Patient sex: M
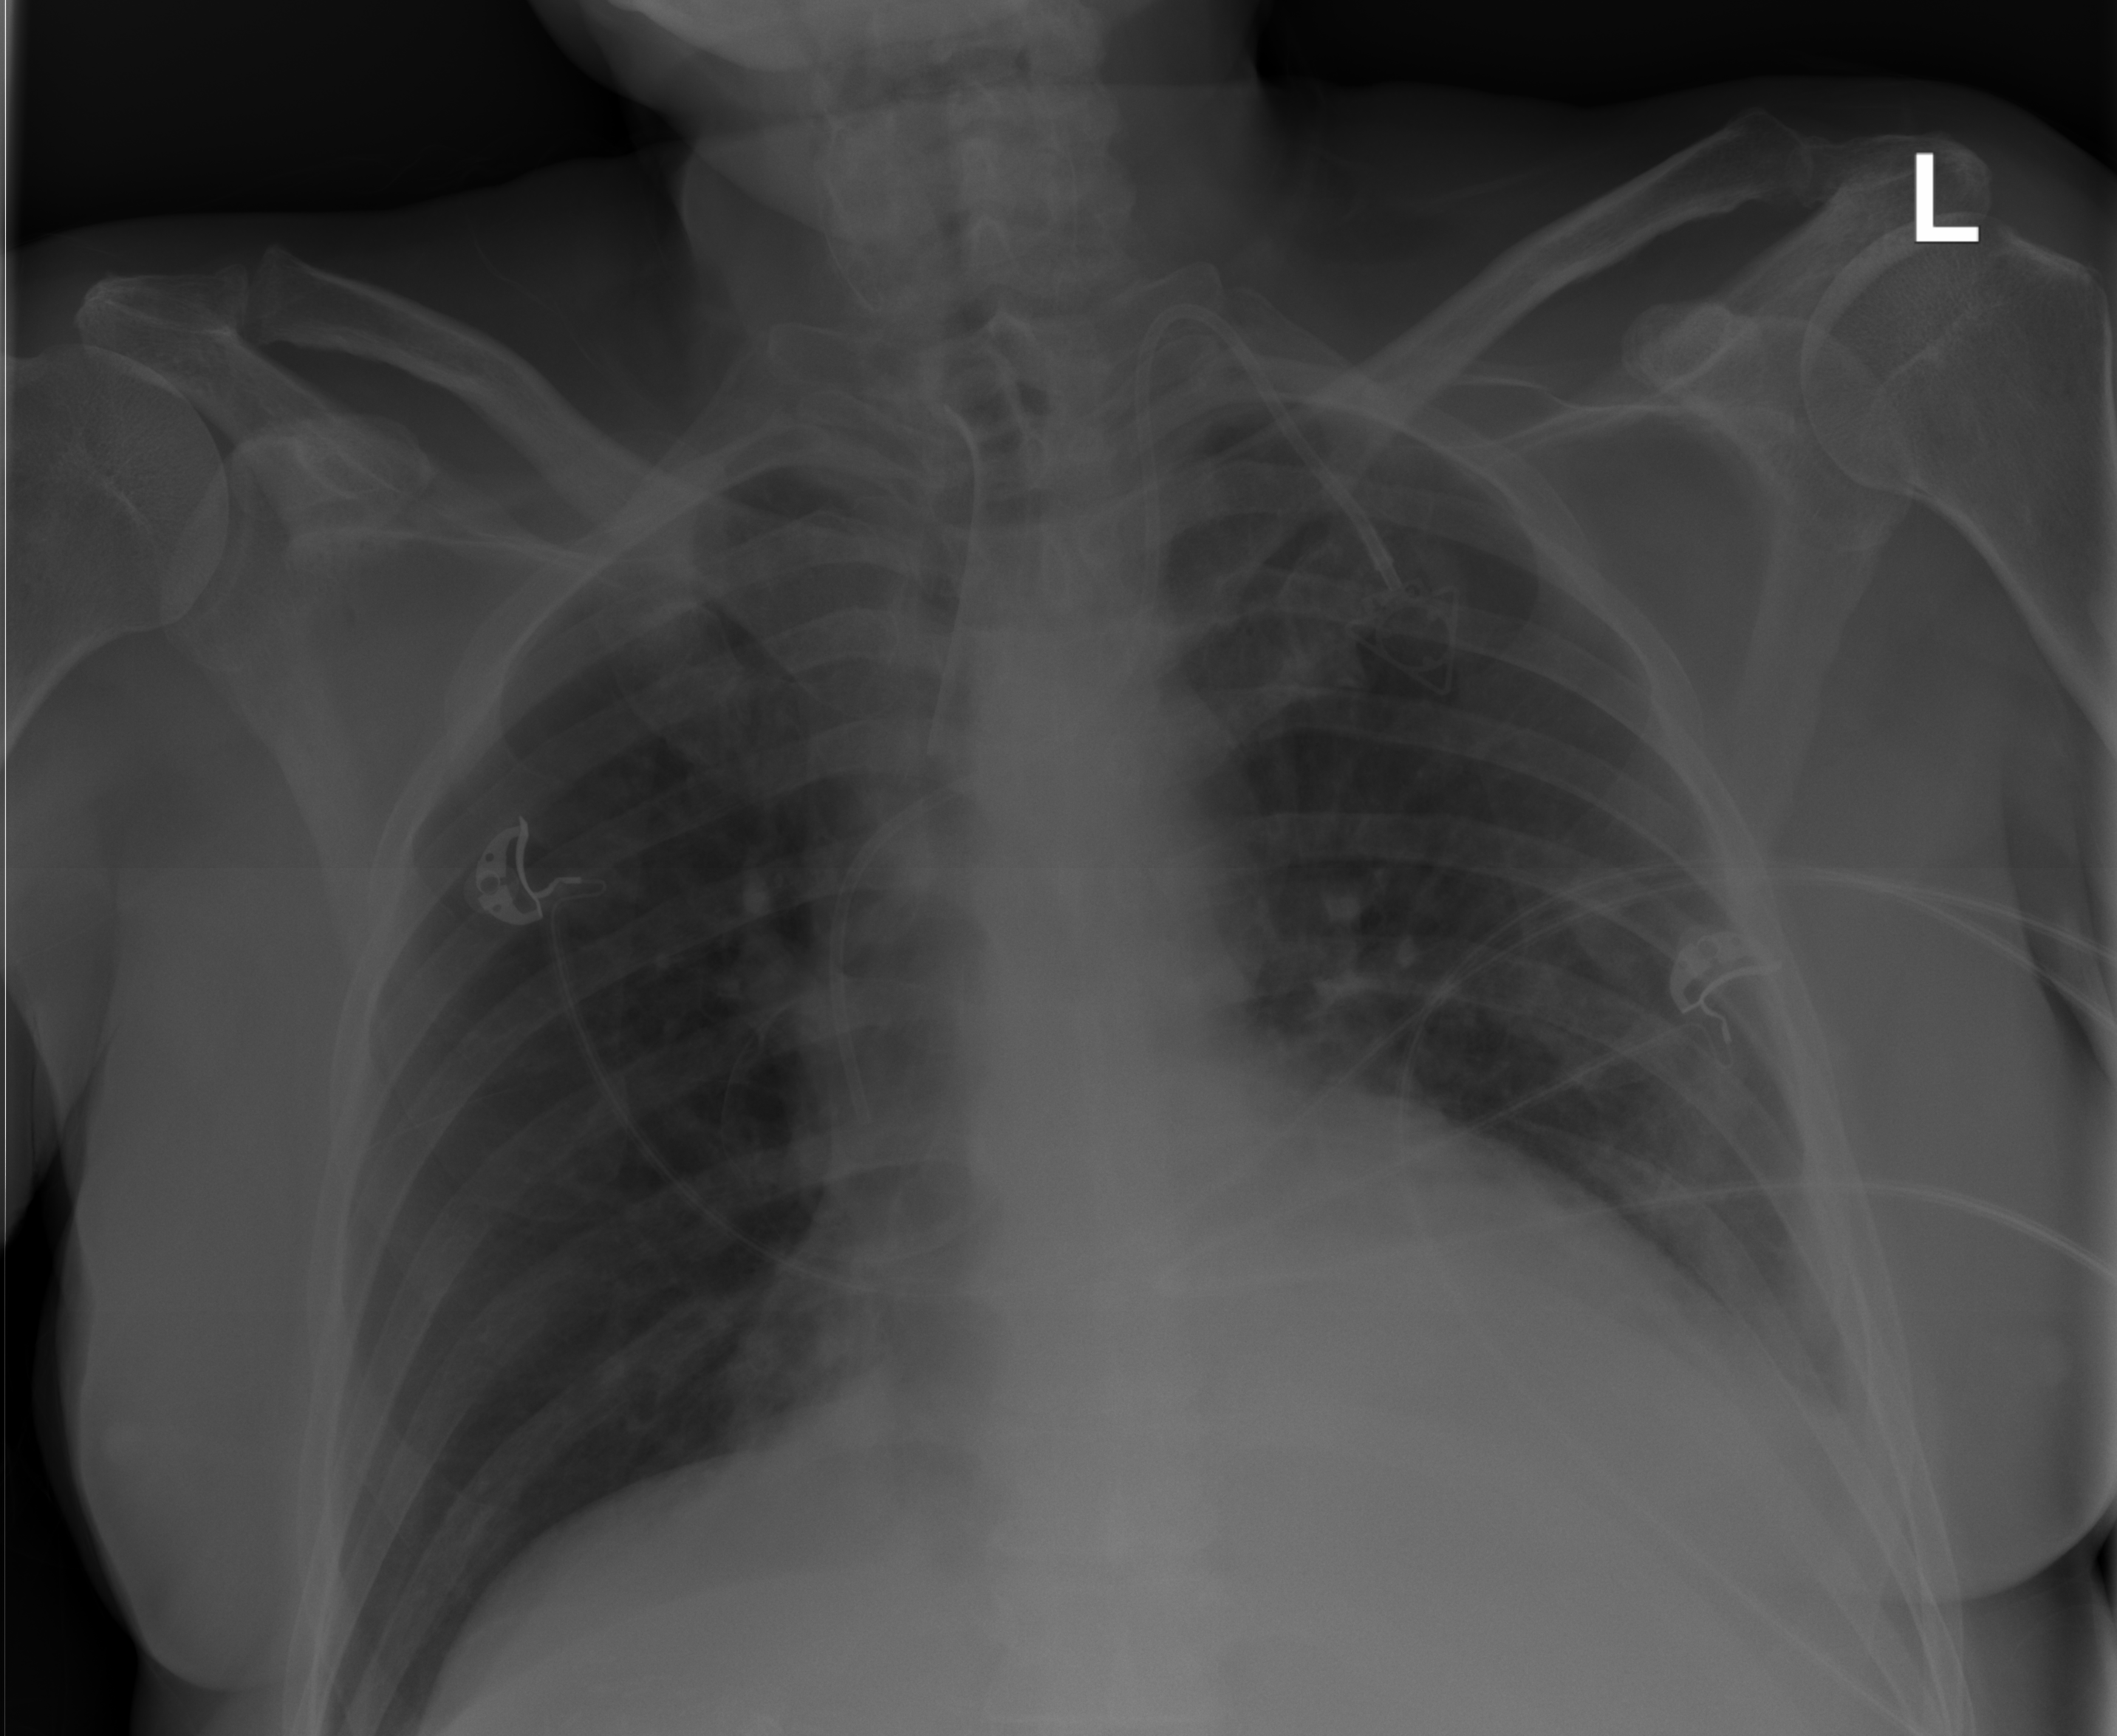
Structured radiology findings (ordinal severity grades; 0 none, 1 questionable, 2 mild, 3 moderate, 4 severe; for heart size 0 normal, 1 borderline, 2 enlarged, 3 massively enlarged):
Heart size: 2
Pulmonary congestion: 0
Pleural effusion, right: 0
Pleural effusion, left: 2
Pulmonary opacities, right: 0
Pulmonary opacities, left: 0
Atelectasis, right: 0
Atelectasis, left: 2